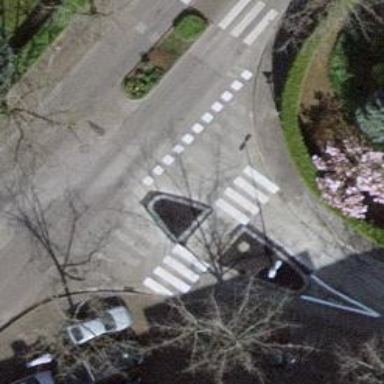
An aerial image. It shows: Zebra crossing with pedestrian island.